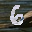
Label: 6